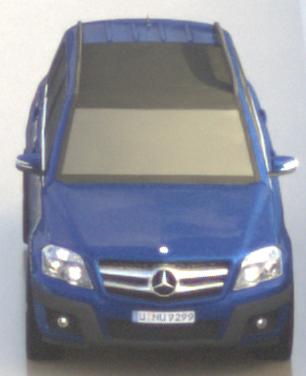
Make: Mercedes-Benz
Model: GLK 280
Detailed model: GLK-Class (204)
Model produced from: 2008/10
Model produced until: 2009/04
Doors: 5
Color: blue
Road condition: wet road
Daytime: morning or afternoon
Contrast: medium contrast